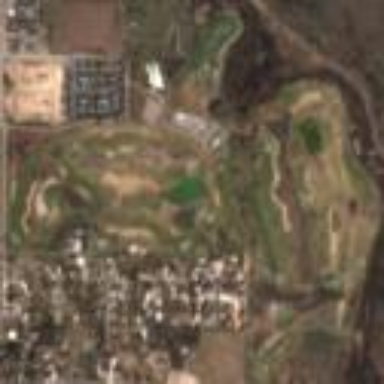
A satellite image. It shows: Golf course.